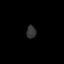
Tissue: lung
Cell type: Endothelial cells
Senescence score: 0.1848
Nuclear area (px): 122
Mean DAPI intensity: 50.262